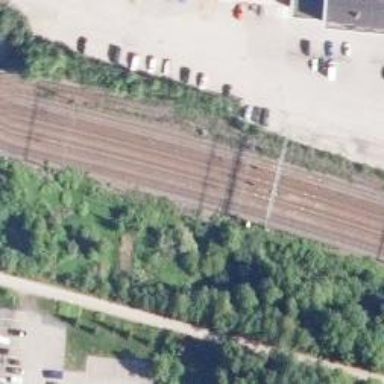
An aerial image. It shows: Railway track of class B1.